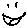
Label: smiley face